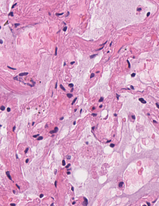
Tumor epithelial tissue: no
Tumor-associated stroma tissue: no
Normal tissue: yes